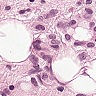
Metastatic tissue present: yes